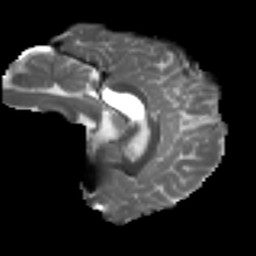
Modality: T2w
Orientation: sagittal
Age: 22
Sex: male
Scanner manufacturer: ge
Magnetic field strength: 3 T
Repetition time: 7.8 s
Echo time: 0.0611 s